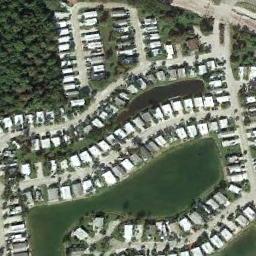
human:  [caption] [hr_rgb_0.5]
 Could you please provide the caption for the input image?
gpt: There are three rows of mobile homes .

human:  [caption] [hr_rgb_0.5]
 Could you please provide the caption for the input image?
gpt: The dense mobile home park has lots of neatly arranged white mobile homes and a grove of trees is next to the mobile home park .

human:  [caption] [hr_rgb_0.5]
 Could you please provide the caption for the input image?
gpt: The mobile home park is on the grass next to some trees .

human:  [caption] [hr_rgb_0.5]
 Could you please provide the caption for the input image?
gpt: There are many buildings in the mobile home park .

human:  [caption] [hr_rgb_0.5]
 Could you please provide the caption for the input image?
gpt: There are many white buildings and two lakes in the mobile home park .